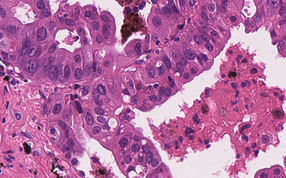
Tumor epithelial tissue: yes
Tumor-associated stroma tissue: yes
Normal tissue: no